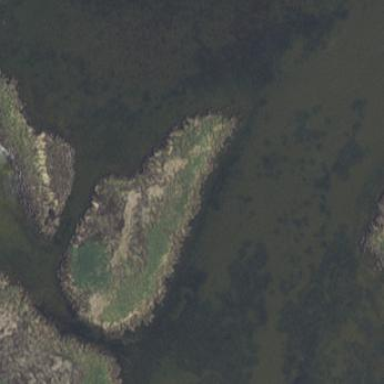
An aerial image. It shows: Islet.